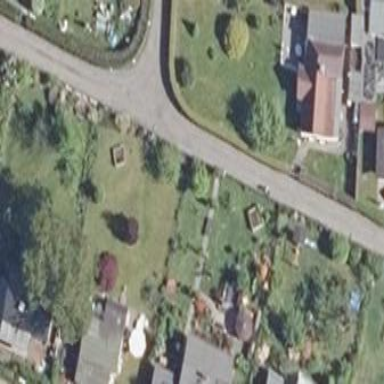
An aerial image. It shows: Plot in the allotments.